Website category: movie
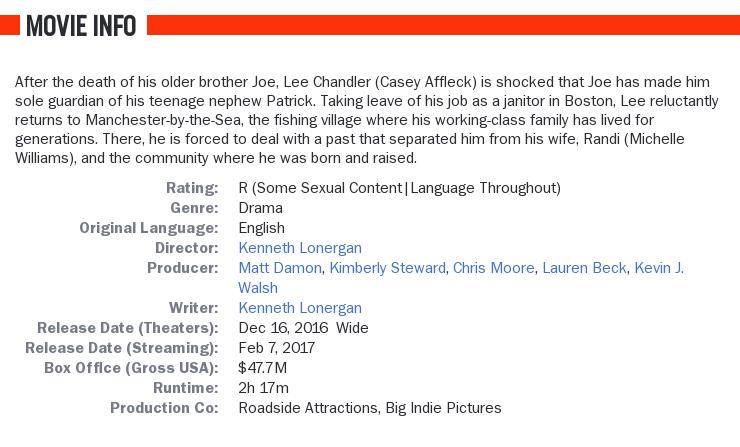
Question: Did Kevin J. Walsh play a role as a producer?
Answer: yes

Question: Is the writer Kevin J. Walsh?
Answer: no

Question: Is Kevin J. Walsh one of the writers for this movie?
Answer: no

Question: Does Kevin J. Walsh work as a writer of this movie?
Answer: no

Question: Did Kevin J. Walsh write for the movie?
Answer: no

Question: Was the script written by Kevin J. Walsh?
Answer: no

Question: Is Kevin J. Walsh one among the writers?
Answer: no

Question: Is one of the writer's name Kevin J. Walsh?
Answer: no

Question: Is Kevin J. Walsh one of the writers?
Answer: no

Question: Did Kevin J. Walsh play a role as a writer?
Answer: no

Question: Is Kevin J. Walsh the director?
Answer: no

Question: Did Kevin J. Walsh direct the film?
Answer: no

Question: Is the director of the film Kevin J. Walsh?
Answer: no

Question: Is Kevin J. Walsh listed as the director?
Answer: no

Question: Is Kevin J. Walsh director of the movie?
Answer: no

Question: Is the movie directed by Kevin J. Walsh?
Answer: no

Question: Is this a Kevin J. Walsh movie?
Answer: no

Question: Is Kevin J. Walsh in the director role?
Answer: no

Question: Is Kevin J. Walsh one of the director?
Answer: no

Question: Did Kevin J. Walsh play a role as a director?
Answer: no